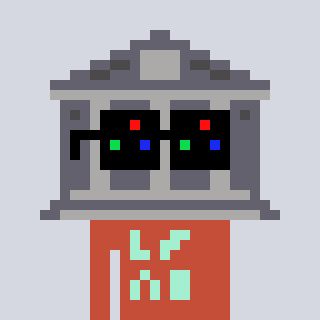
a pixel art character with square black sunglasses, a bank-shaped head and a rust-colored body on a cool background